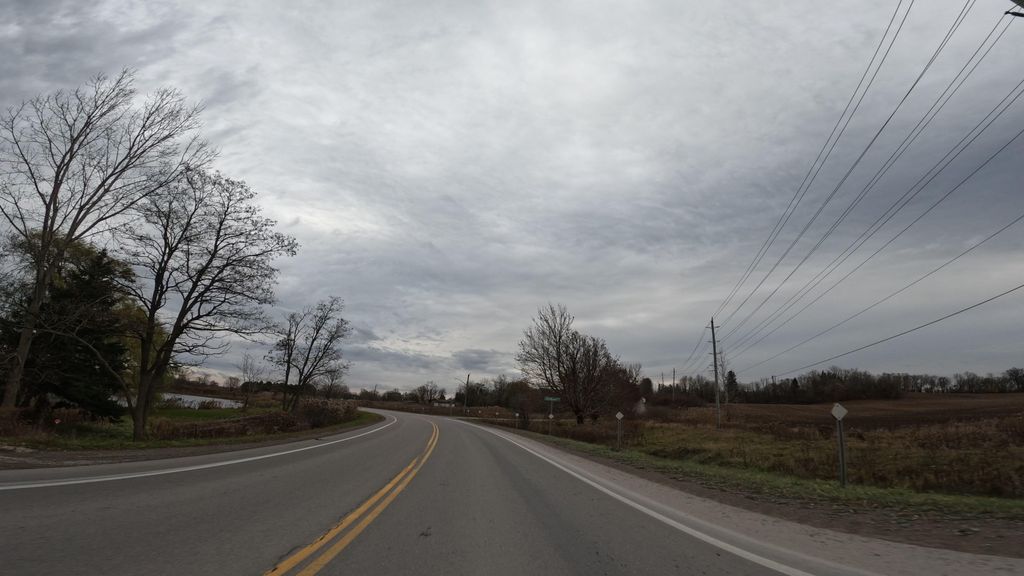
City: hamilton